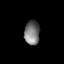
Tissue: lung
Cell type: Endothelial cells
Senescence score: 0.5886
Nuclear area (px): 359
Mean DAPI intensity: 118.521